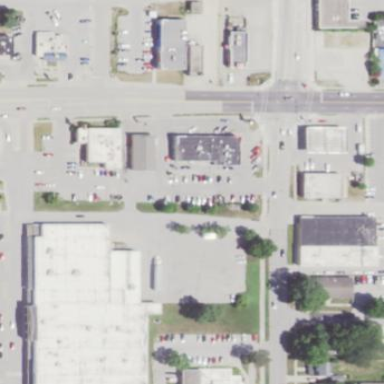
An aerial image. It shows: Commercial area.